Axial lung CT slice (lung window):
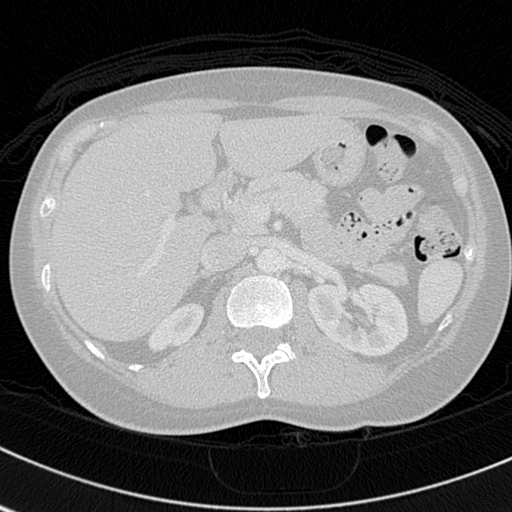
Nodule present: no